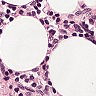
Metastatic tissue present: no